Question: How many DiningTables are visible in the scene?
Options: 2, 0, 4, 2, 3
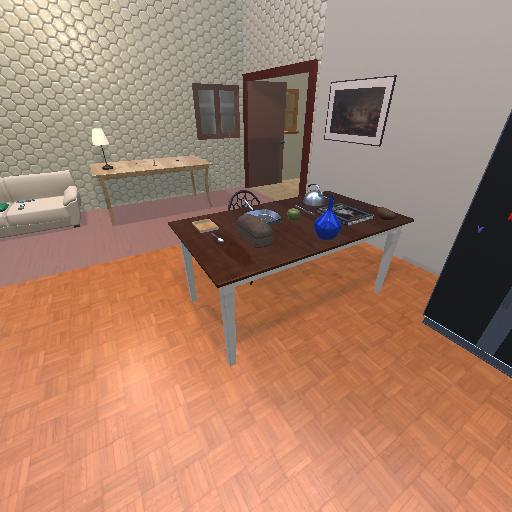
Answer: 2